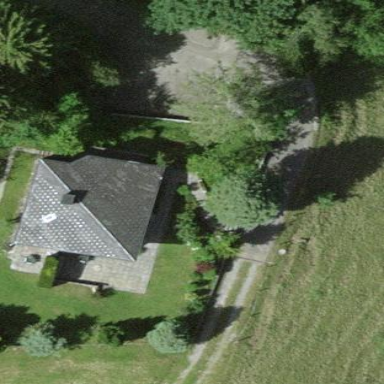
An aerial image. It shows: Detached building with gabled roof.